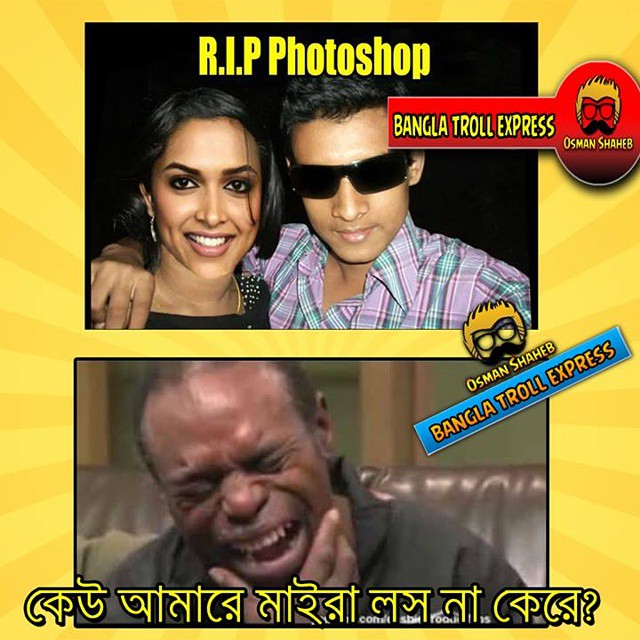
Caption: R.I.P  Photoshop কেউ আমারে মাইরা লস না কেরে ?
Label: non-hate